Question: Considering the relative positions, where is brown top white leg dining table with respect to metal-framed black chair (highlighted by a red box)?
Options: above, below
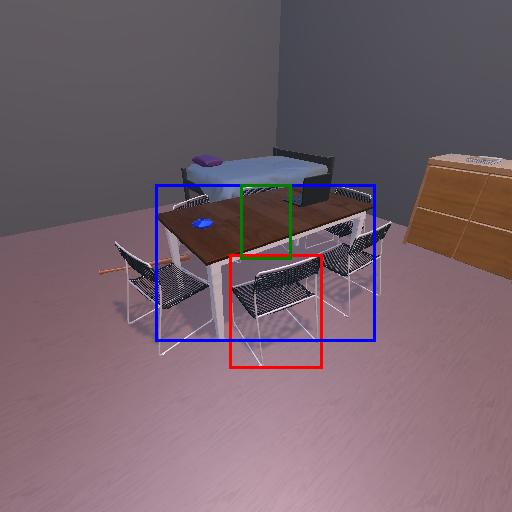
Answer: above